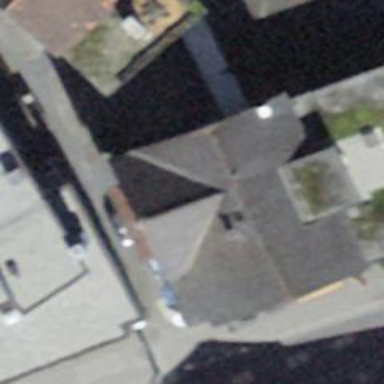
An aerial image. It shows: Restaurant.